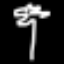
Label: palm tree